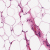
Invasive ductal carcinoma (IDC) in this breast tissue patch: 0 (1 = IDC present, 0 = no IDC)